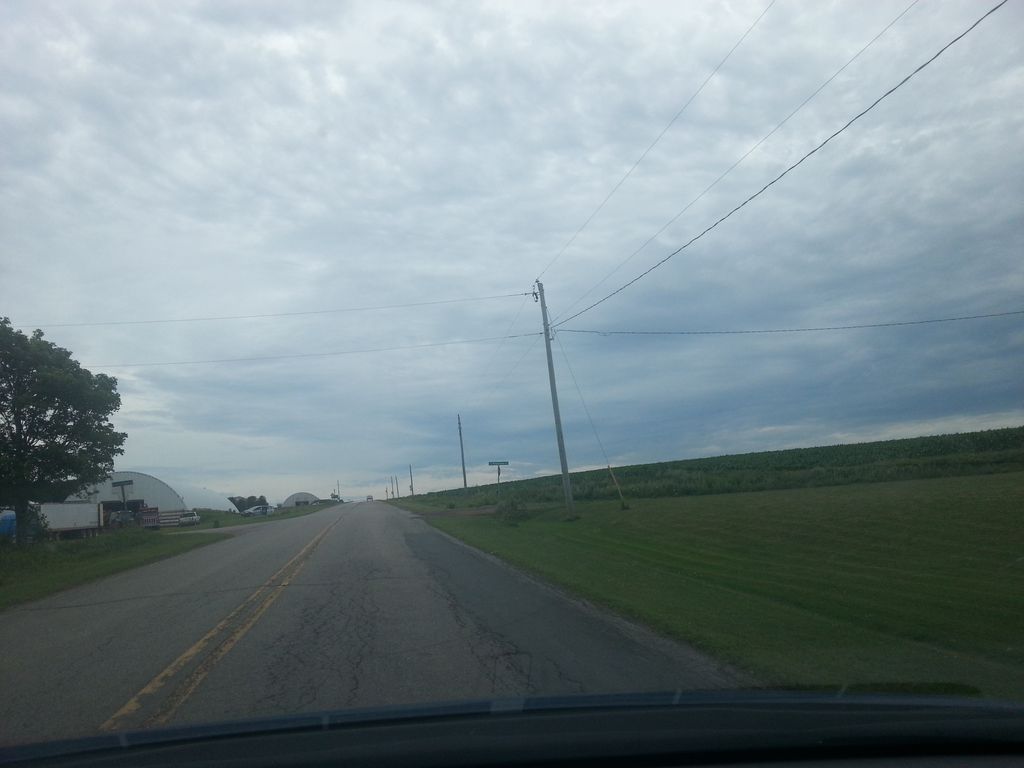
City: charlottetown